Interaction volume radius: 5 \u00c5
Interaction volume height: 15 \u00c5
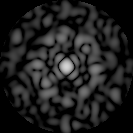
Disorder parameter: 0.8601